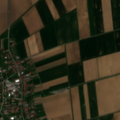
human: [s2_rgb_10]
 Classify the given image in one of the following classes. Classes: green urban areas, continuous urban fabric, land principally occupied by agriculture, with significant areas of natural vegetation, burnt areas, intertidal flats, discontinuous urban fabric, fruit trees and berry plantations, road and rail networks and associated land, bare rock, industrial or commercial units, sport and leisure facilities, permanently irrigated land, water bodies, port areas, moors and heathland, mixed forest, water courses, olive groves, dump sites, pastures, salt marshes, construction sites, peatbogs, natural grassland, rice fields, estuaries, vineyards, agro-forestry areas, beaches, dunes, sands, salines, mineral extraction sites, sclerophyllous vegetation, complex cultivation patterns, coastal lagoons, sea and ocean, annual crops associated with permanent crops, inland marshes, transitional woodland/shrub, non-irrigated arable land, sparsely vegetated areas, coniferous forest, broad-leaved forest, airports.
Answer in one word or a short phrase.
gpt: discontinuous urban fabric, non-irrigated arable land, complex cultivation patterns